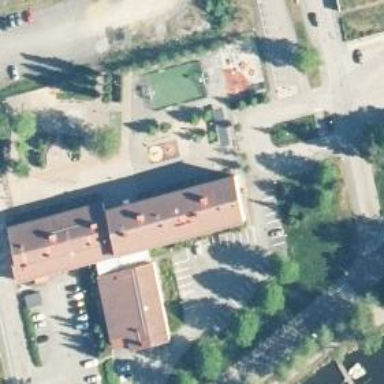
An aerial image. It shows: School building.